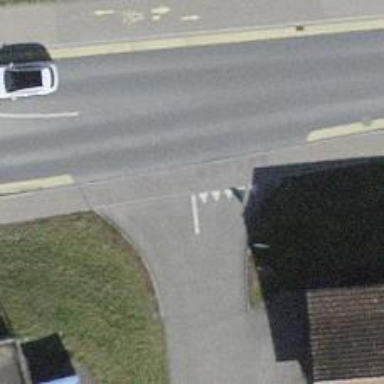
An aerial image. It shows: Road with "give way" sign.